Question: One of my functions encrypts a string and one of my tests verifies that it took place. Naturally, strings like 'sldjf982389' are not recognized as a valid English word, so 'IntelliJ' complains.
If there a way to suppress these warnings without adding junk to the dictionary?

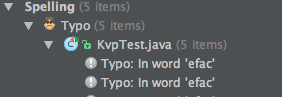
Answer: You can disable that in the menu. Click on the little green box at the top of source code, or navigate to File > Settings > Inspections, under the Project Settings divider. You can then untick the box shown below.